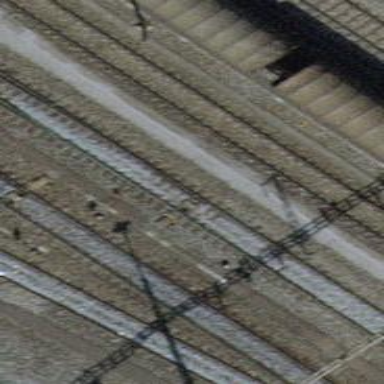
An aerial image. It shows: Single-track electrified railway service yard with contact line for trains.